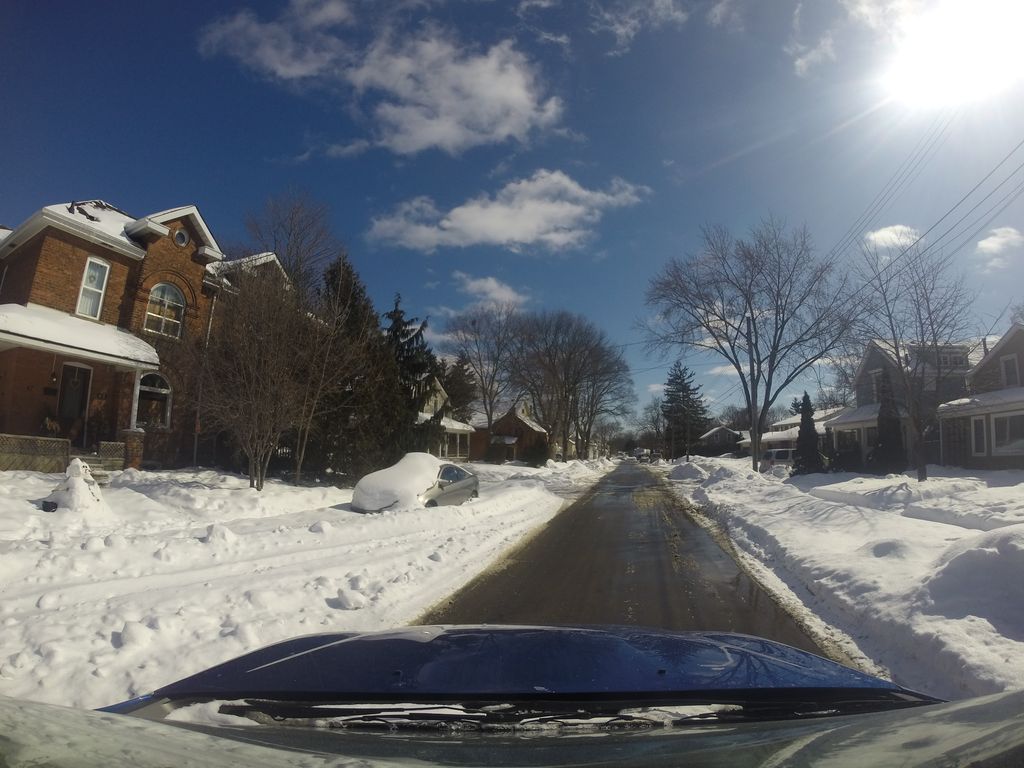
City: hamilton